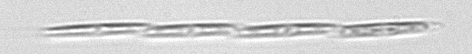
Label: Pseudo-nitzschia